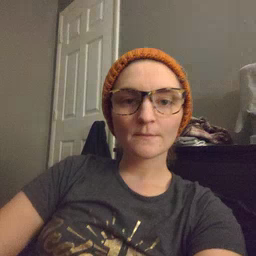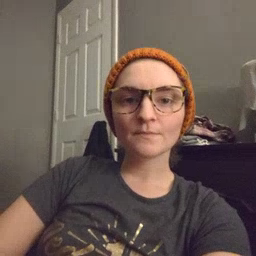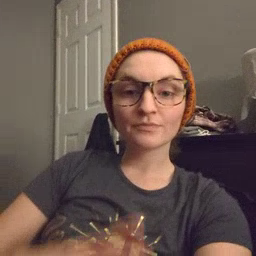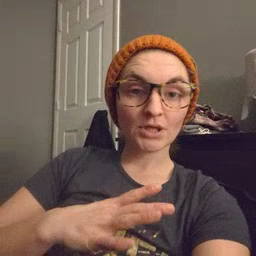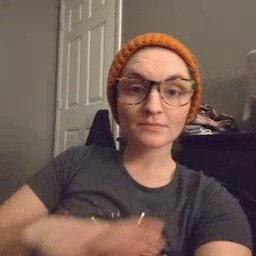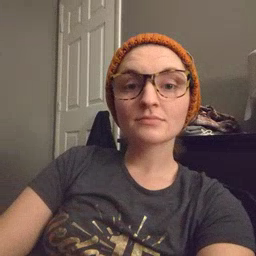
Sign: fine